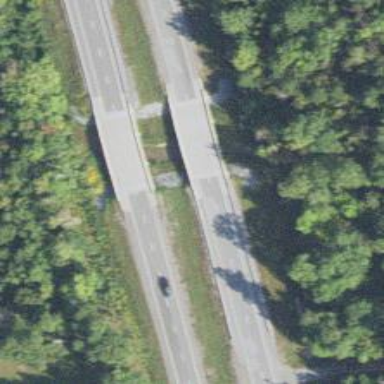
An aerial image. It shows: Beam bridge on trunk highway.